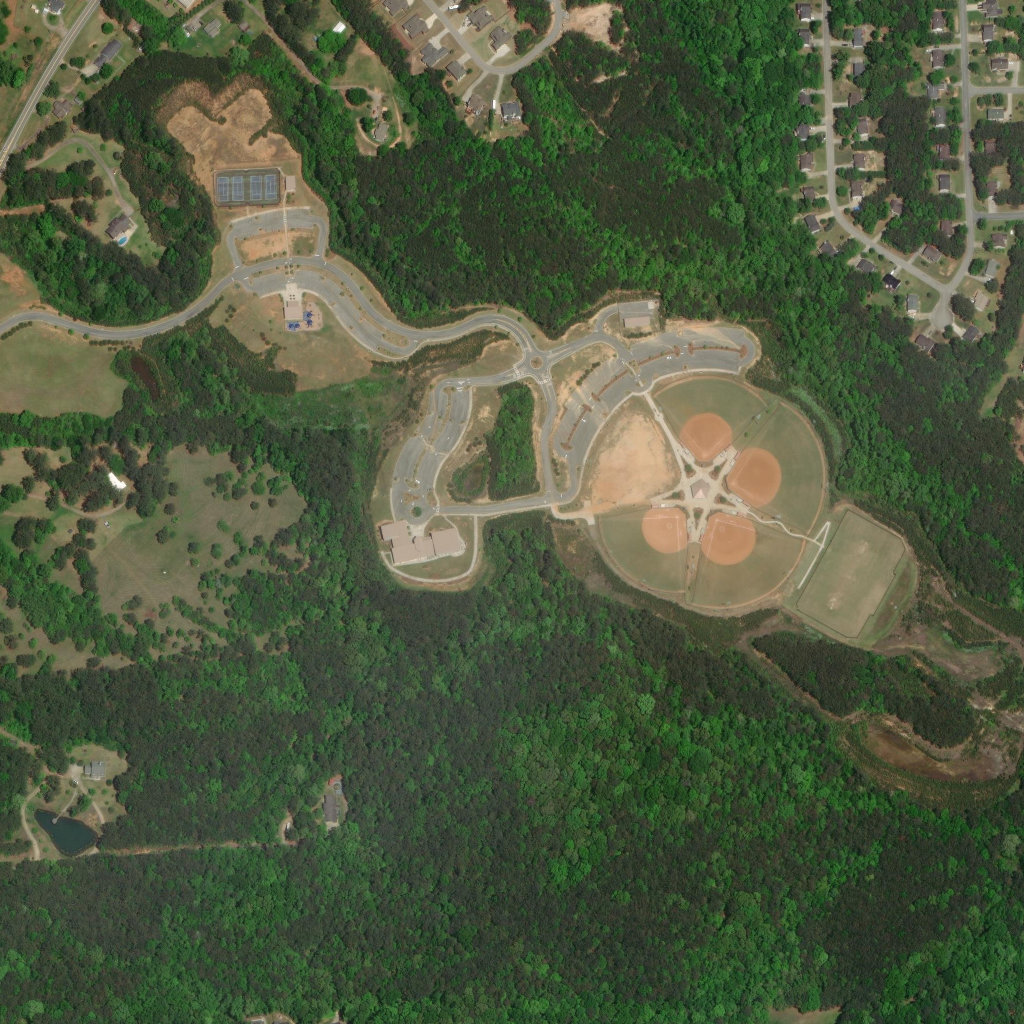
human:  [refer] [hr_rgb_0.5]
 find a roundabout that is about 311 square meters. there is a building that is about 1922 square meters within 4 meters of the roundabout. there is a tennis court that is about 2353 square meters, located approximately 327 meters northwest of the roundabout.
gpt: <box>[[39, 48, 41, 51, 0]]</box>